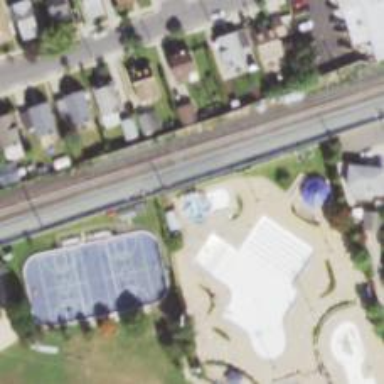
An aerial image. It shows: Water slide attraction.